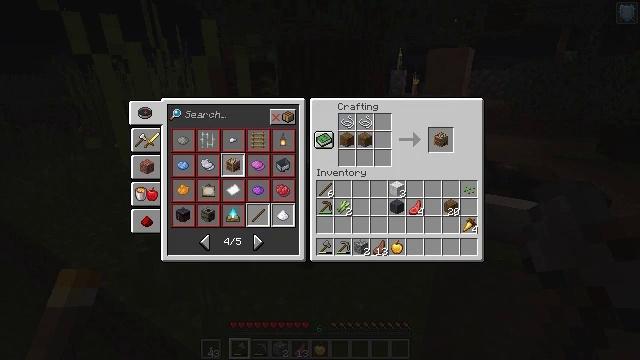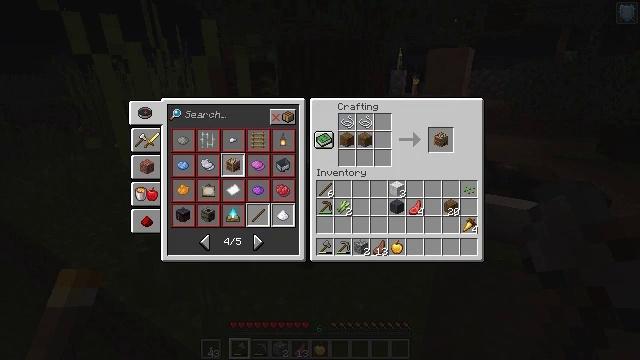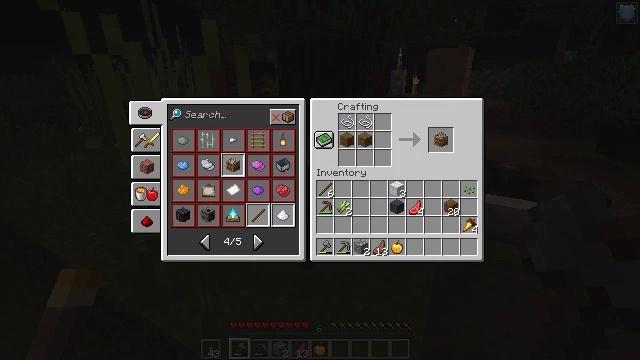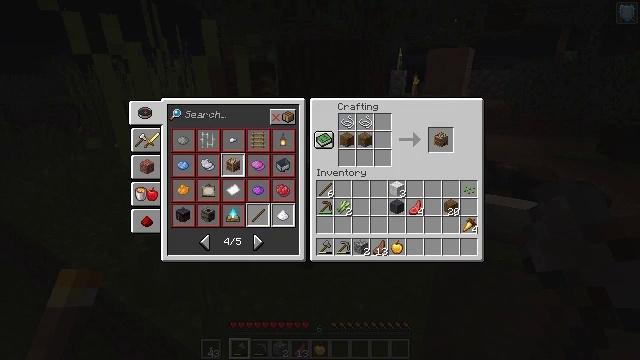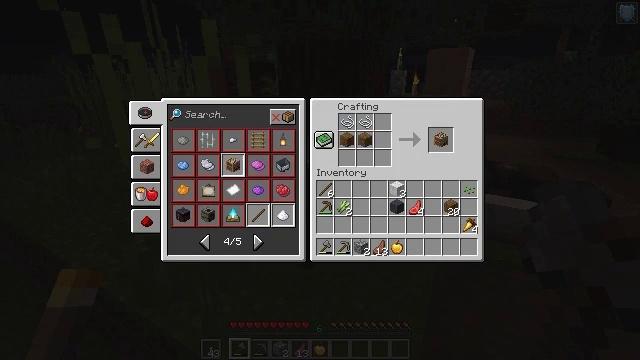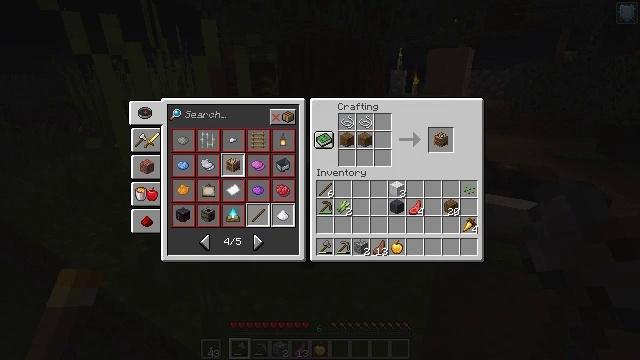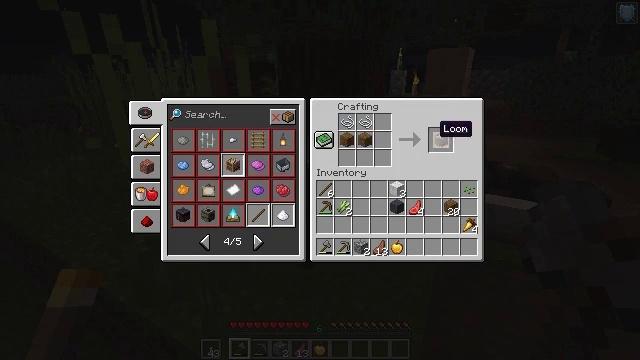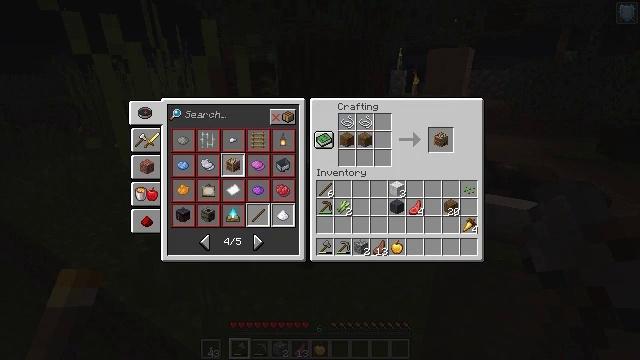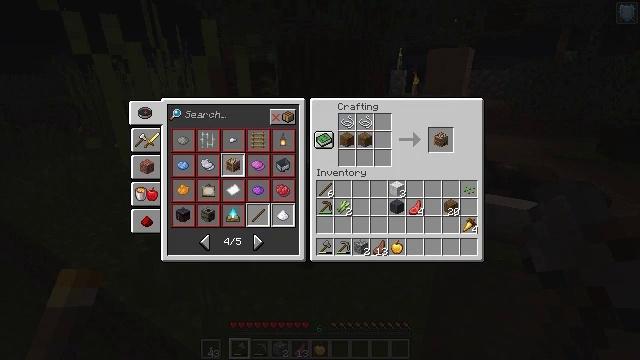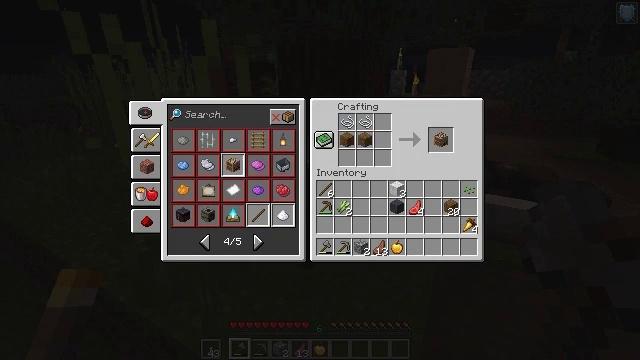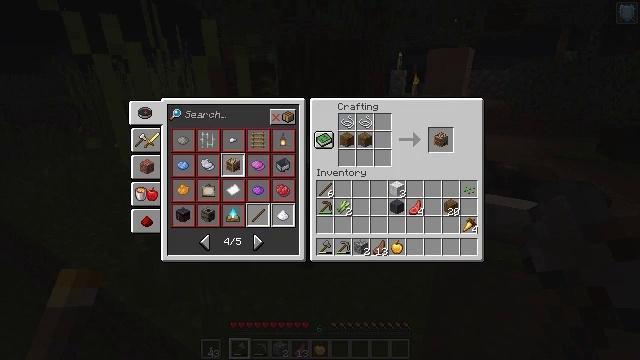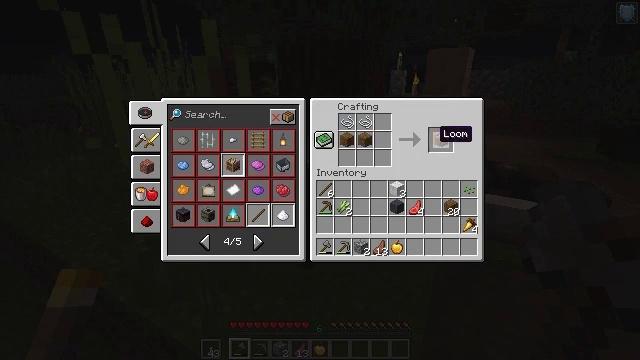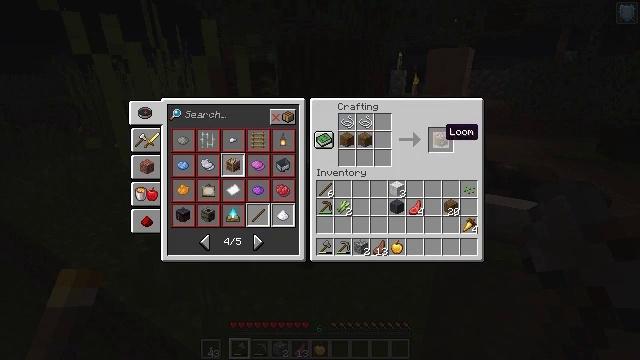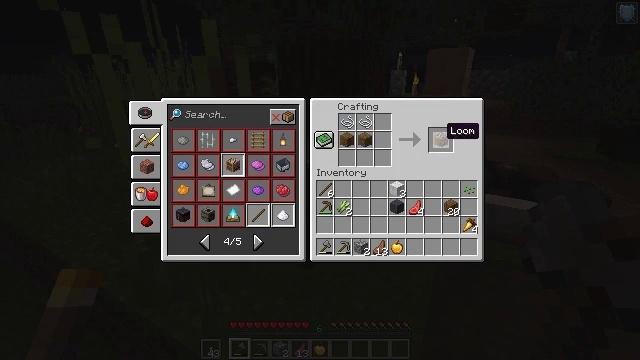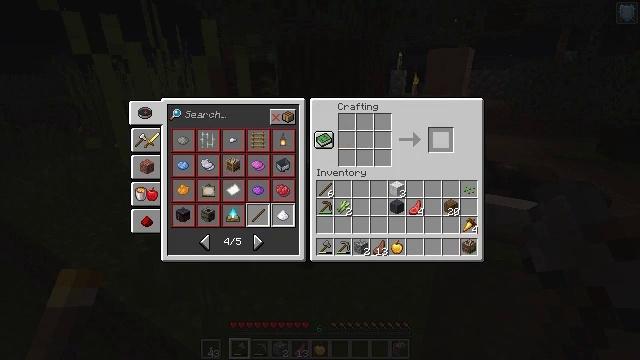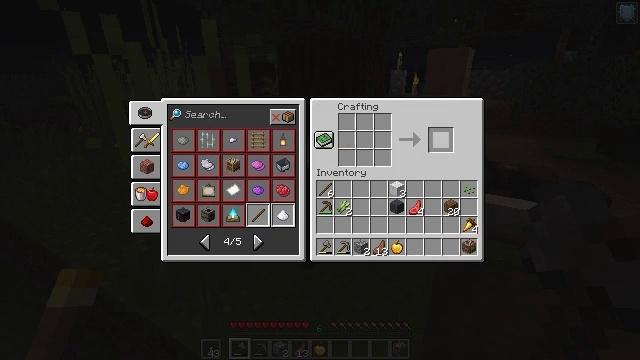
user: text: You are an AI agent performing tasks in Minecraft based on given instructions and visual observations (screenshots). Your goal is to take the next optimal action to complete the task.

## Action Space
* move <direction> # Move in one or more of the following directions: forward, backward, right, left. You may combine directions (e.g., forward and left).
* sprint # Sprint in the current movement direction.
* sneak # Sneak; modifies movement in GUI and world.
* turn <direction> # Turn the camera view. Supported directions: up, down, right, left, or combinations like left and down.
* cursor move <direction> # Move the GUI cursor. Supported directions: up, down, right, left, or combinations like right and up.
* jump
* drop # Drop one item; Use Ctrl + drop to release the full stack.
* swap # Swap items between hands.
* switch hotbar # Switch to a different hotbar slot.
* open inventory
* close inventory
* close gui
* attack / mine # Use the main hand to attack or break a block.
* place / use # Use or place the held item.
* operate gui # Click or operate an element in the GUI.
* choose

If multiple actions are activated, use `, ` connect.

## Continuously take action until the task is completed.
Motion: motion action
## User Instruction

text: Use wooden planks and string to make a loom.
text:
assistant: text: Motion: sneak, cursor move right and up
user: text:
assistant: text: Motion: sneak, cursor move right
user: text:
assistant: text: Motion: sneak, cursor move right
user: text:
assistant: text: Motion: sneak
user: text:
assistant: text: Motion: sneak
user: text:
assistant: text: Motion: sneak, cursor move left and down
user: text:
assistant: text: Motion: sneak, cursor move left
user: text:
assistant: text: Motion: sneak
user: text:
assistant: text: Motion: sneak, operate gui
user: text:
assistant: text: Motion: sneak, operate gui
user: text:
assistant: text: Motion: sneak, cursor move right, operate gui
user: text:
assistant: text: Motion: sneak
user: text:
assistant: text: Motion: sneak
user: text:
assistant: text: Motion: sneak, operate gui
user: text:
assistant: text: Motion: sneak, operate gui
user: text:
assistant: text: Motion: sneak, operate gui
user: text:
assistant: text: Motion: sneak, operate gui
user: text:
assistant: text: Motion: no_op
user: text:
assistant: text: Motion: no_op